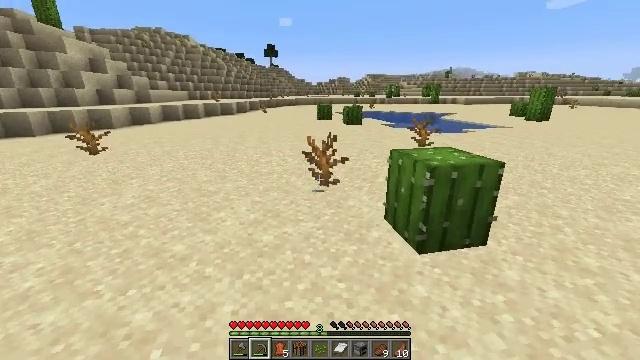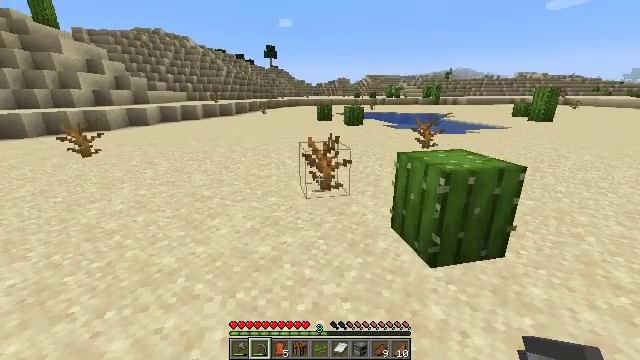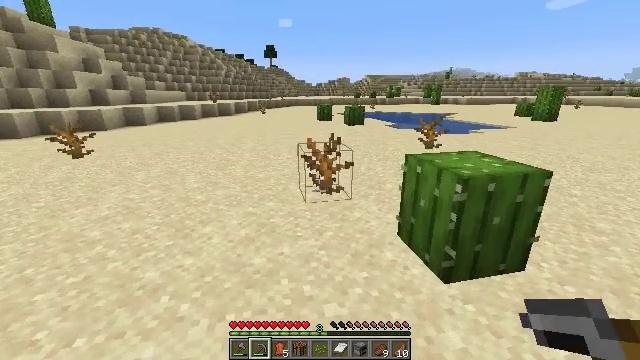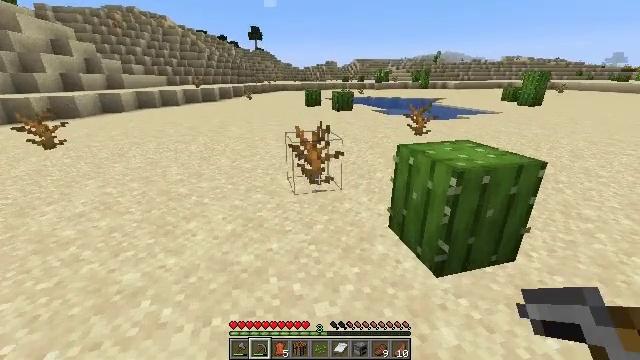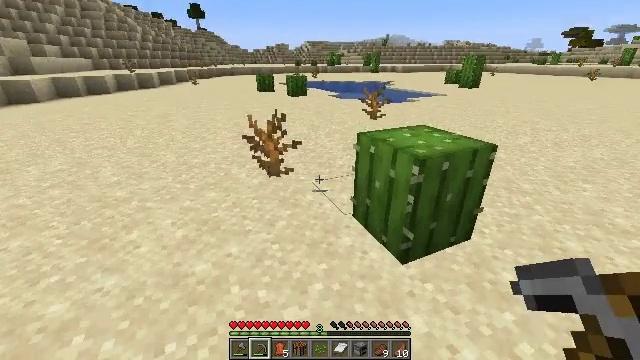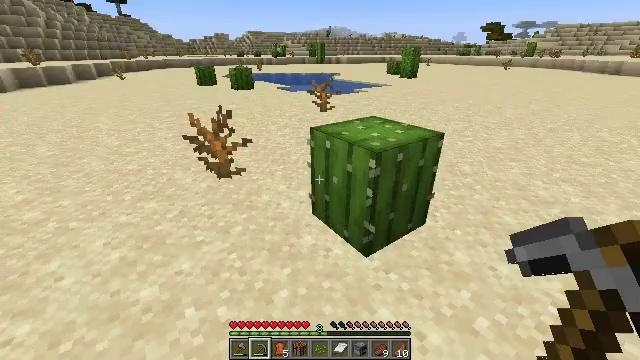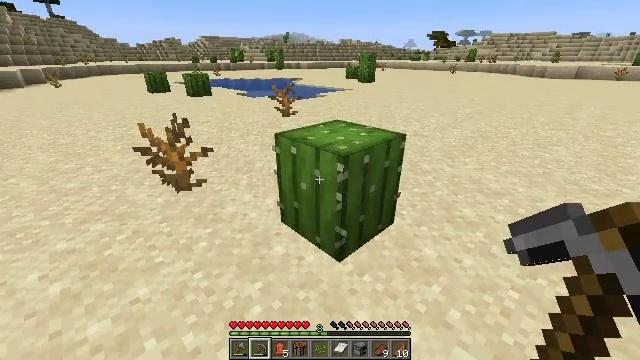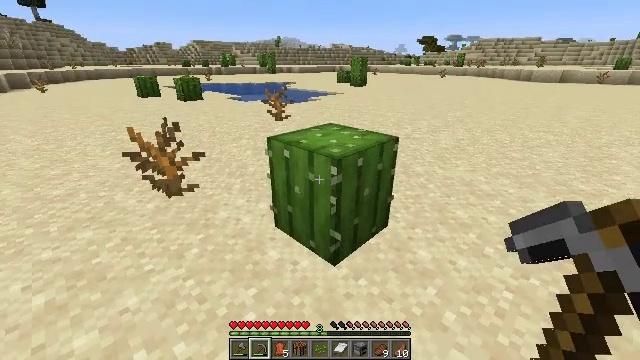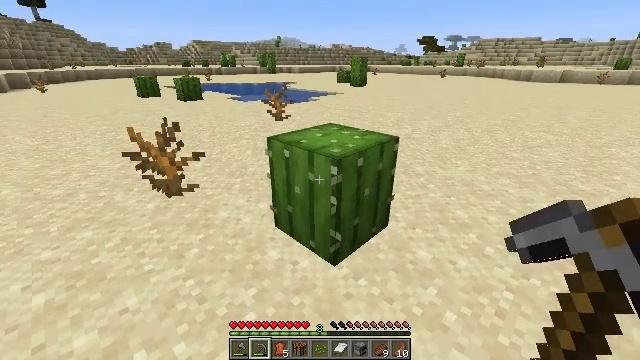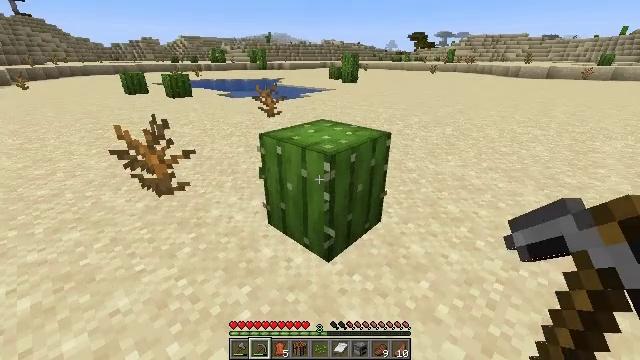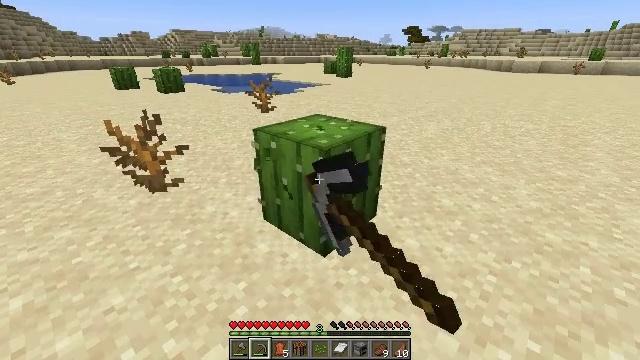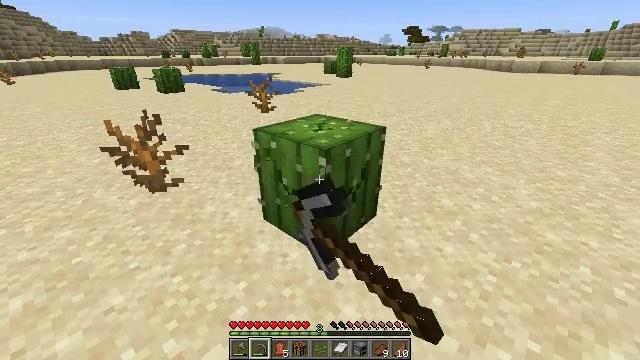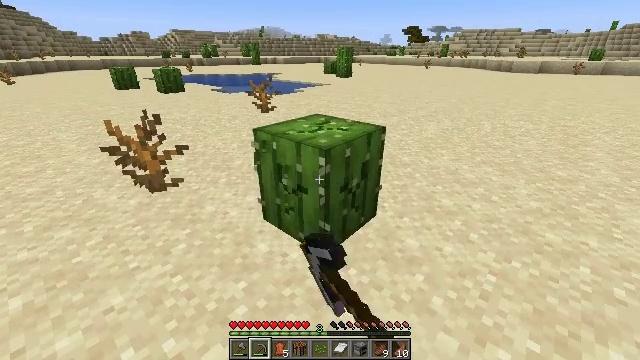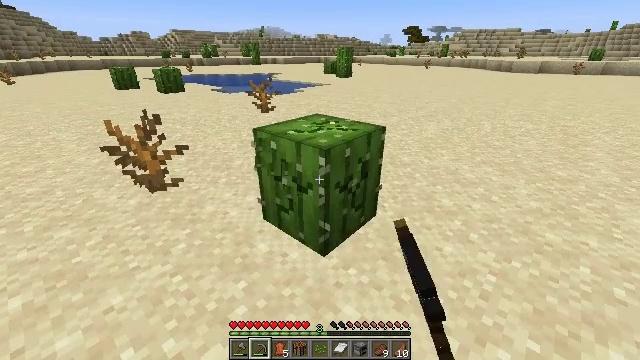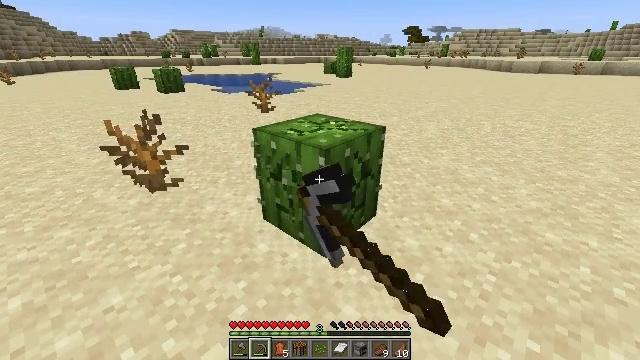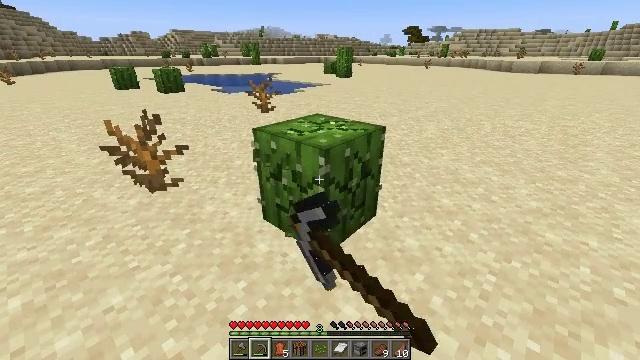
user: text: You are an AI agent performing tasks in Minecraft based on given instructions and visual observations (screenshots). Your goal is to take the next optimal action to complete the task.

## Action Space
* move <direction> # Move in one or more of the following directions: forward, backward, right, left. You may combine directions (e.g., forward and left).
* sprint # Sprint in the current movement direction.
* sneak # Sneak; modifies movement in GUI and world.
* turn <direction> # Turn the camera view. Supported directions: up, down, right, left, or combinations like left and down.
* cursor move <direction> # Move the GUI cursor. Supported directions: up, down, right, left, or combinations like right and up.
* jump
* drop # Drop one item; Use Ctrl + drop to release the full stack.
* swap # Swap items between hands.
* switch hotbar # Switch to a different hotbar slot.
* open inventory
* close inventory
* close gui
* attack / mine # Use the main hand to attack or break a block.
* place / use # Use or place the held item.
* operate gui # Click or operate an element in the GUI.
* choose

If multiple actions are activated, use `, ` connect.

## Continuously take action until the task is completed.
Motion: motion action
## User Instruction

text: Mine cactus from the desert.
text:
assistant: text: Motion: move forward
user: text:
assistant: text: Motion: move forward
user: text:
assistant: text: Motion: move forward, turn right and down
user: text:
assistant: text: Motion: turn right and down
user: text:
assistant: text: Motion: turn right and down
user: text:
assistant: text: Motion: turn right
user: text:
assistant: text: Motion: turn right
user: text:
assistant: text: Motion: no_op
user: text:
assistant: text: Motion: turn right, attack / mine
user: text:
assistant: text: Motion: turn right and down, attack / mine
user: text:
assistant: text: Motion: attack / mine
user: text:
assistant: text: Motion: attack / mine
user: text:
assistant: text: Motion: attack / mine
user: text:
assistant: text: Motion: attack / mine
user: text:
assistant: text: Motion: attack / mine
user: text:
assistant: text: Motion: attack / mine
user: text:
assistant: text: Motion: attack / mine
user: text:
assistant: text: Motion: attack / mine
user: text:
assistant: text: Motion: attack / mine
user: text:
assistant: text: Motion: attack / mine
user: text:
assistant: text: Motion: attack / mine
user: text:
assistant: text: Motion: attack / mine
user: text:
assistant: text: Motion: attack / mine
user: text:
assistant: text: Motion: turn left
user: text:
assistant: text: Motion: turn left
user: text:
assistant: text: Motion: no_op